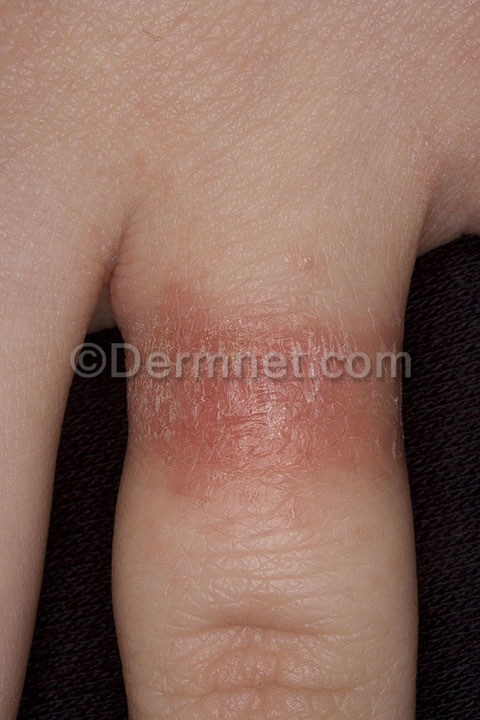
Disease: Poison Ivy Photos and other Contact Dermatitis